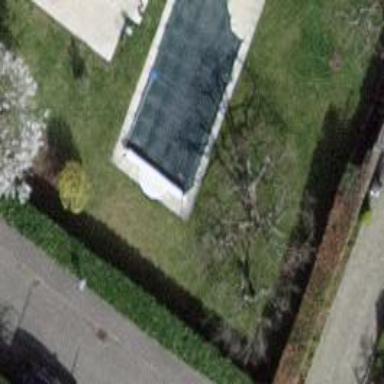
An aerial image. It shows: Swimming pool located in leisure land.